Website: apple
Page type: address-validator
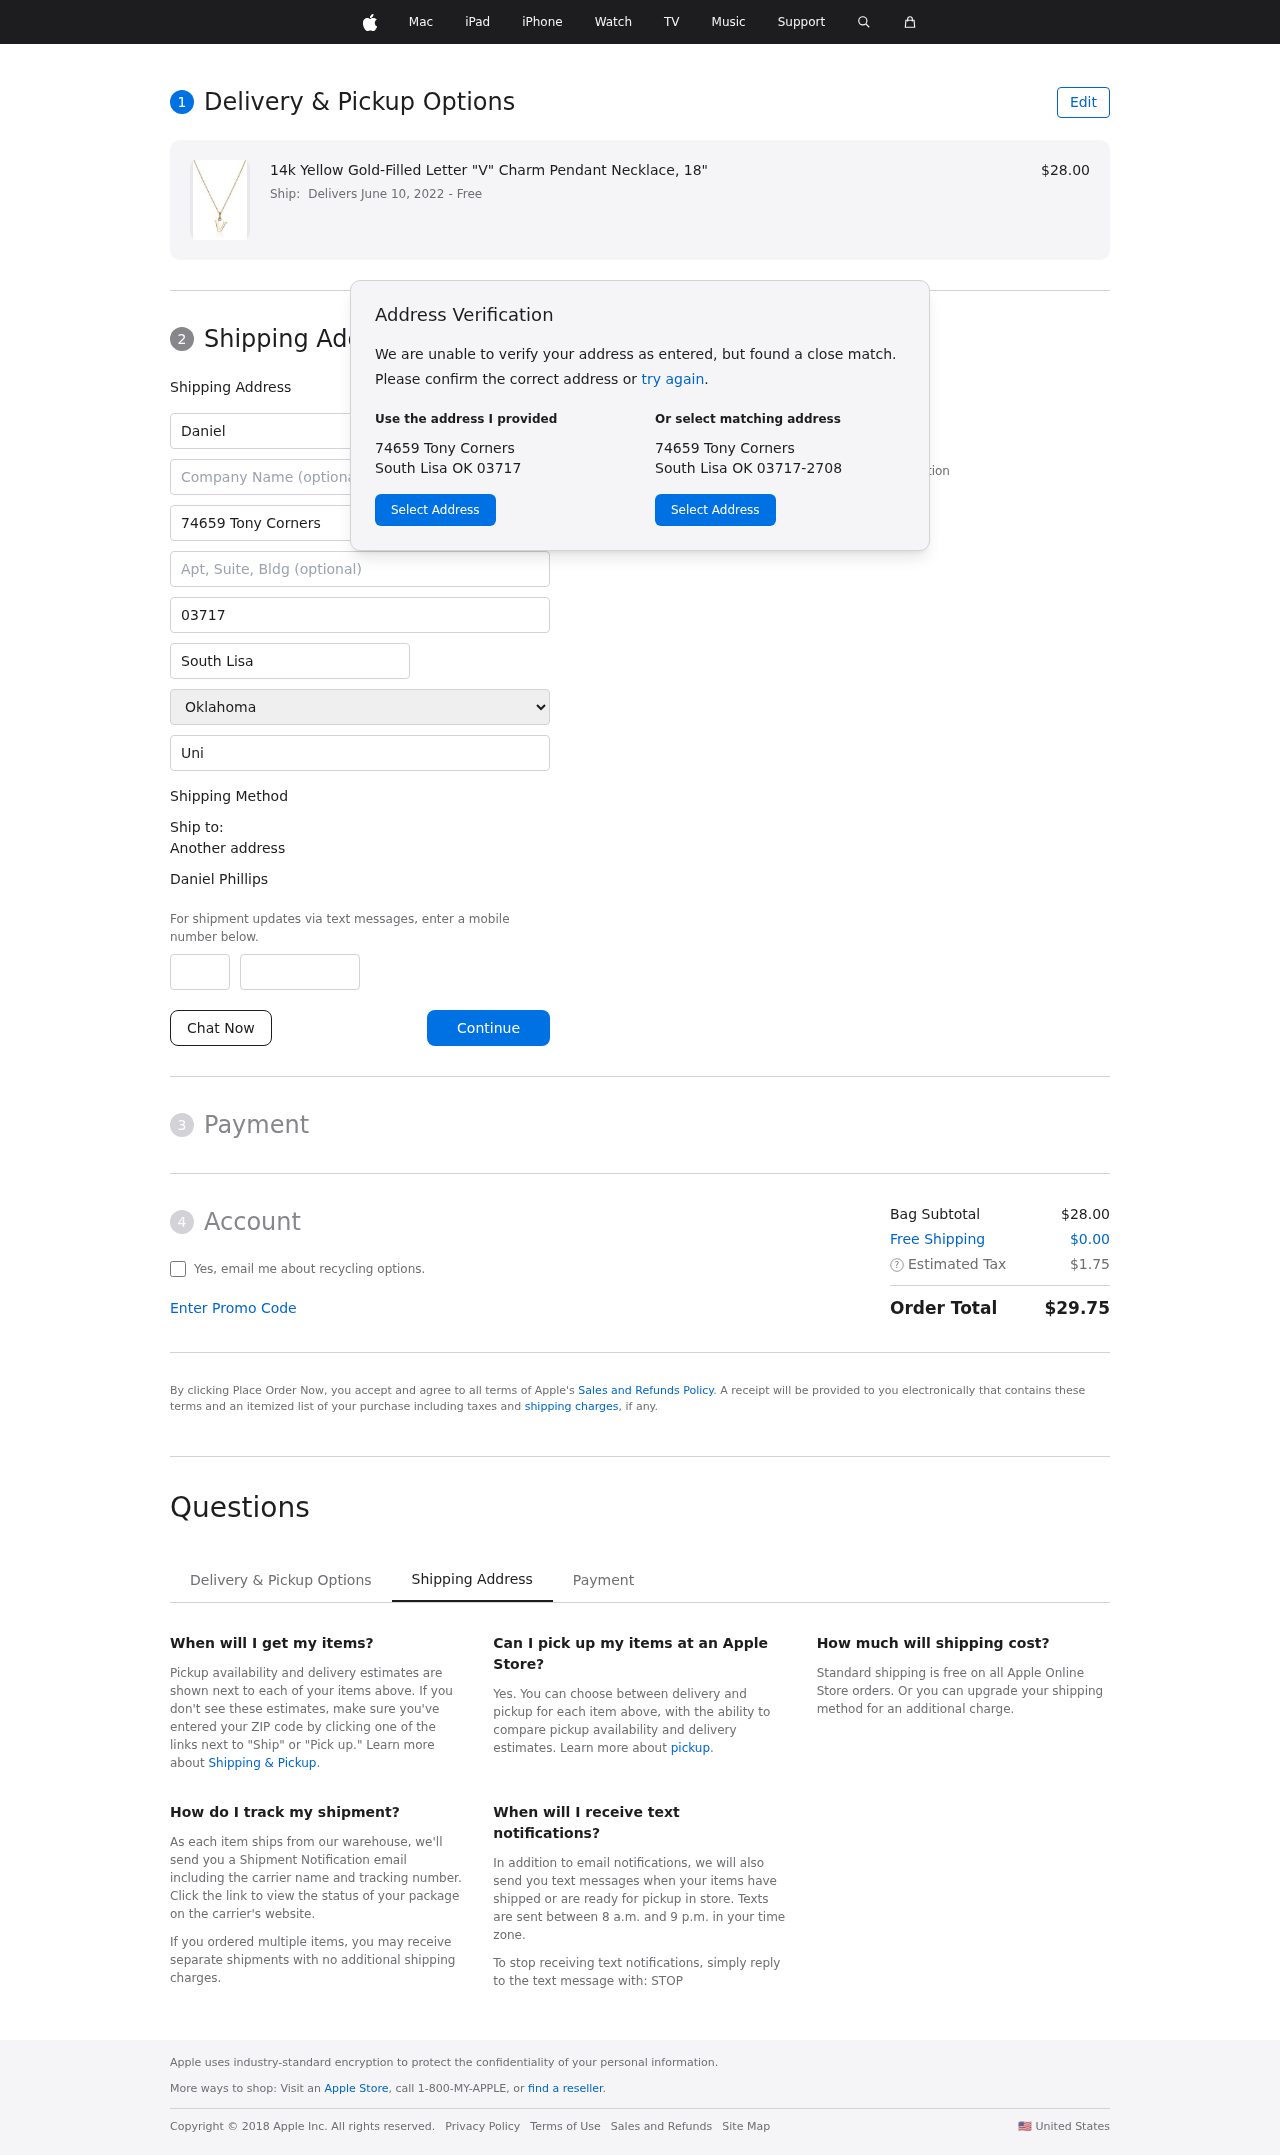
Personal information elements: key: PII_CITY
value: South Lisa
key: PII_COUNTRY
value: United States
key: PII_FIRSTNAME
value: Daniel
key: PII_FULLNAME
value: Daniel Phillips
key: PII_LASTNAME
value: Phillips
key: PII_PHONE_AREA
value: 974
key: PII_PHONE_SUFFIX
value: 0302
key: PII_POSTCODE
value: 03717
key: PII_STATE
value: Oklahoma
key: PII_STREET
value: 74659 Tony Corners
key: PII_CITY_STATE_ZIP
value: South Lisa OK 03717
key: PII_STATE_ABBR
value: OK
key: PII_POSTCODE_FULL
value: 03717
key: PII_POSTCODE_NUMERIC
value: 3717
Product elements: key: PRODUCT1_NAME
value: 14k Yellow Gold-Filled Letter "V" Charm Pendant Necklace, 18"
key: PRODUCT1_PRICE
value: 28
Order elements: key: ORDER_DELIVERY_DATE
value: Delivers June 10, 2022
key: ORDER_SUBTOTAL
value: $28.00
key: ORDER_SHIPPING_COST
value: $0.00
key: ORDER_TAX
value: $1.75
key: ORDER_TOTAL
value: $29.75